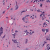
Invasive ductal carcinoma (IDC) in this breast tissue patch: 1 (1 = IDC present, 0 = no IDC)